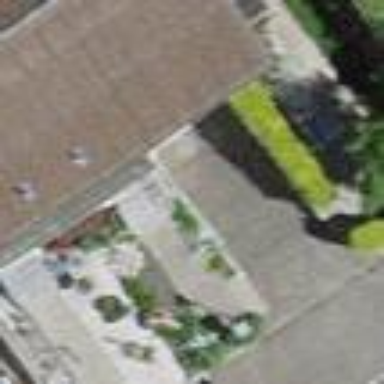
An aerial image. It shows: Terrace building.